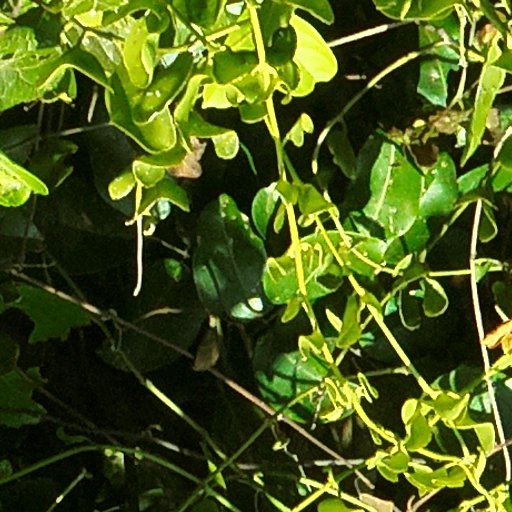
Species: Prioria copaifera
GBIF accepted scientific name: Prioria copaifera
Crown area (m\u00b2): 240.495